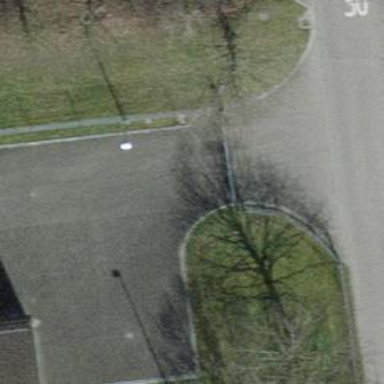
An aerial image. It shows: Gate.